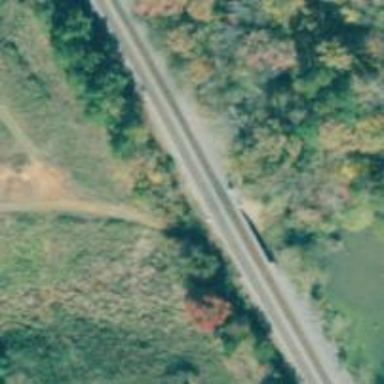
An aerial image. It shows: Railway bridge over siding rail track.